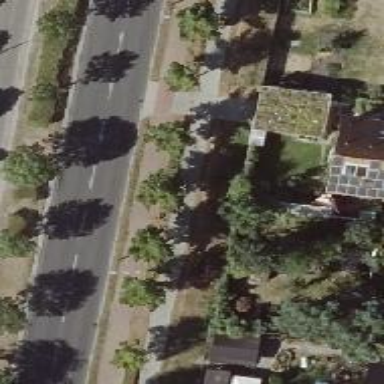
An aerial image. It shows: Beautiful avenue lined with deciduous broadleaved trees.